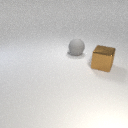
large gray rubber sphere to the left of large brown metal cube